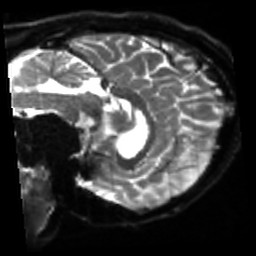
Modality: sbref
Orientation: sagittal
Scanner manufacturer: siemens
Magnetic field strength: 3 T
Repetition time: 4 s
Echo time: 0.0594 s